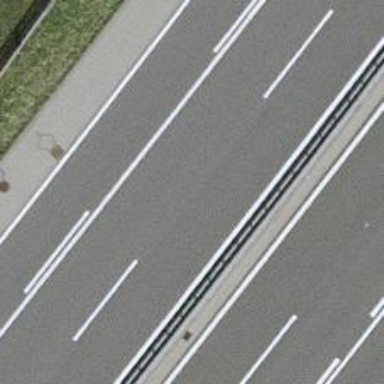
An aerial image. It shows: Motorway.